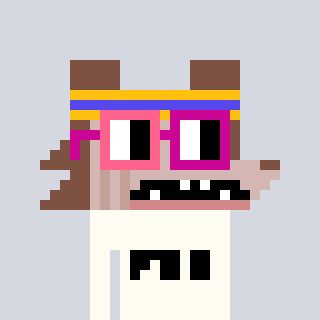
a pixel art character with square pink and red glasses, a werewolf-shaped head and a grayscale-colored body on a cool background